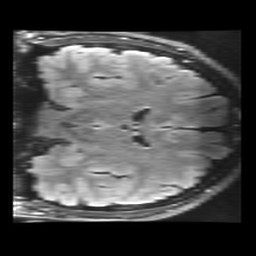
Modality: FLAIR
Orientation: coronal
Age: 22
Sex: male
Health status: healthy
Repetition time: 12 s
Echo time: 0.09782 s